Question: Is there a way to scroll thumbnails in Fotorama plugin with fixed step? I need to remove those 'uncuts', half of thumbnail on sides of nav panel.
I can fit them using margin/padding properties, but I can't control process of scrolling with drag'n'drop, when it can stop anywhere.
Thanks
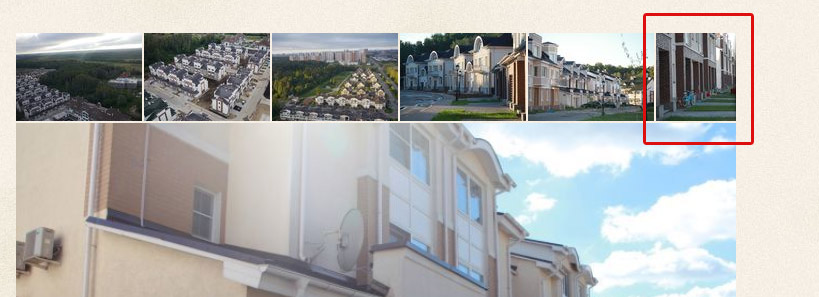
Answer: At this moment you can not control over position of navigation shaft with Fotorama API.
When you click on the thumb next one comes to your cursor. So you don't have to move cursor and this uncuts are side-effect in this scenario.